Field crop: maize
Growth stage: 1
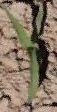
Species: maize